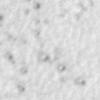
Label: no_change